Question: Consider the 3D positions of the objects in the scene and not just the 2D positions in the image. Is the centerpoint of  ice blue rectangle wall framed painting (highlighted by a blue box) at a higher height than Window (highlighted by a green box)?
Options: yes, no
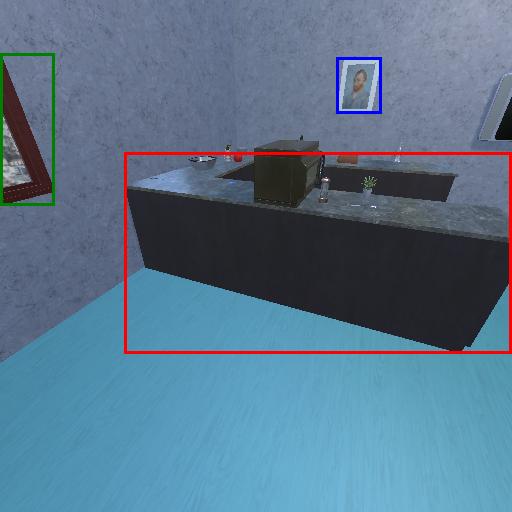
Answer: yes